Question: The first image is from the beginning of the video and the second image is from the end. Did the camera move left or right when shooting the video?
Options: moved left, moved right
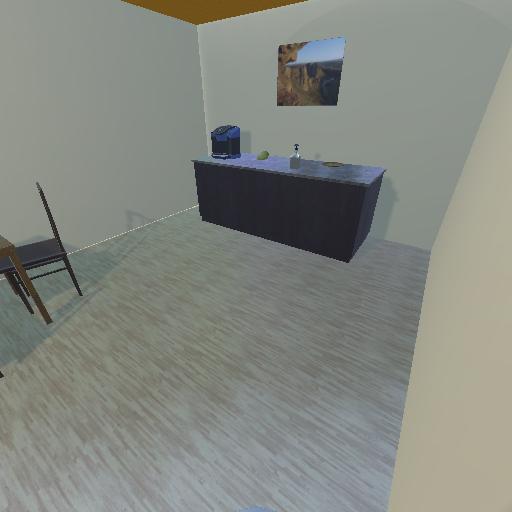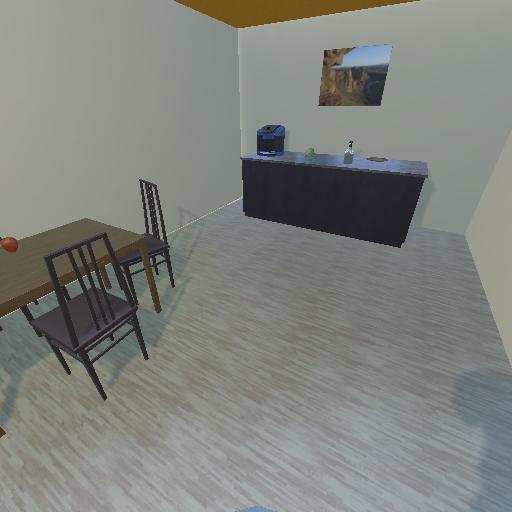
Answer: moved left